Question: how can i use 'firebase' to retrieve data for my 'Expandable listview'. my 'firebase' node is like this..

Adapter class:
'''
public class CustomExpandableListViewAdapter extends BaseExpandableListAdapter {
private Context context;
private List<String> headerItem;
private HashMap<String, List<String>> childItem;
public CustomExpandableListViewAdapter(Context context, List<String> headerItem, HashMap<String, List<String>> childItem) {
this.context = context;
this.headerItem = headerItem;
this.childItem = childItem;
}
@Override
public Object getChild(int groupPosition, int childPosition) {
return childItem.get(headerItem.get(groupPosition)).get(childPosition);
}
@Override
public long getChildId(int groupPosition, int childPosition) {
return childPosition;
}
@Override
public View getChildView(int groupPosition, int childPosition, boolean isLastChild, View convertView, ViewGroup parent) {
String childText = (String) getChild(groupPosition, childPosition);
if (convertView == null) {
LayoutInflater inflater = (LayoutInflater) this.context.getSystemService(Context.LAYOUT_INFLATER_SERVICE);
convertView = inflater.inflate(R.layout.child_items, null);
}
TextView tv = convertView.findViewById(R.id.tvChildItem);
tv.setText(childText);
return convertView;
}
@Override
public int getChildrenCount(int groupPosition) {
return childItem.get(headerItem.get(groupPosition)).size();
}
@Override
public Object getGroup(int groupPosition) {
return headerItem.get(groupPosition);
}
@Override
public int getGroupCount() {
return headerItem.size();
}
@Override
public long getGroupId(int groupPosition) {
return groupPosition;
}
@Override
public View getGroupView(int groupPosition, boolean isExpanded, View convertView, ViewGroup parent) {
String headerTitle = (String) getGroup(groupPosition);
if (convertView == null) {
LayoutInflater inflater = (LayoutInflater) this.context.getSystemService(Context.LAYOUT_INFLATER_SERVICE);
convertView = inflater.inflate(R.layout.group_items, null);
}
TextView tv = convertView.findViewById(R.id.tvItemHeader);
tv.setText(headerTitle);
return convertView;
}
@Override
public boolean hasStableIds() {
return false;
}
@Override
public boolean isChildSelectable(int groupPosition, int childPosition) {
return true;
}
'''
MainActivity :
'''
public class MainActivity extends AppCompatActivity {
ExpandableListView expandableListView;
CustomExpandableListViewAdapter customExpandableListViewAdapter;
List<String> listDataHeader;
HashMap<String, List<String>> listDataChild;
FirebaseDatabase database;
DatabaseReference myRef;
@Override
protected void onCreate(Bundle savedInstanceState) {
super.onCreate(savedInstanceState);
setContentView(R.layout.activity_main);
database = FirebaseDatabase.getInstance();
myRef = database.getReference("Expandable ListView Data");
expandableListView = findViewById(R.id.expLv);
SetStandardGroups();
customExpandableListViewAdapter = new CustomExpandableListViewAdapter(this, listDataHeader, listDataChild);
expandableListView.setAdapter(customExpandableListViewAdapter);
}
public void SetStandardGroups() {
listDataHeader = new ArrayList<>();
listDataChild = new HashMap<>();
myRef.addChildEventListener(new ChildEventListener() {
int counter = 0;
List<String> childItem = new ArrayList<>();
@Override
public void onChildAdded(DataSnapshot dataSnapshot, String s) {
final String headerTitle = dataSnapshot.getKey();
listDataHeader.add(headerTitle);
Log.e("TAG", headerTitle);
for (DataSnapshot ds : dataSnapshot.getChildren()){
String child = (String) ds.getValue();
childItem.add(child);
}
listDataChild.put(listDataHeader.get(counter), childItem);
counter++;
Log.e("TAG", "counter :" + counter);
customExpandableListViewAdapter.notifyDataSetChanged();
}
@Override
public void onChildChanged(DataSnapshot dataSnapshot, String s) {
}
@Override
public void onChildRemoved(DataSnapshot dataSnapshot) {
}
@Override
public void onChildMoved(DataSnapshot dataSnapshot, String s) {
}
@Override
public void onCancelled(DatabaseError databaseError) {
}
});
}
}
'''
The out put is this:
<URL>
and i need Task1 the header tittle of first item and its contains 8 child's and like 2nd Task2 the header tittle of 2nd item and it will contains 5 child's
and 3rd Task3 the header tittle of 3rd item and will contain's 10 child how can i achieved please help me i new to firebase Thanks...
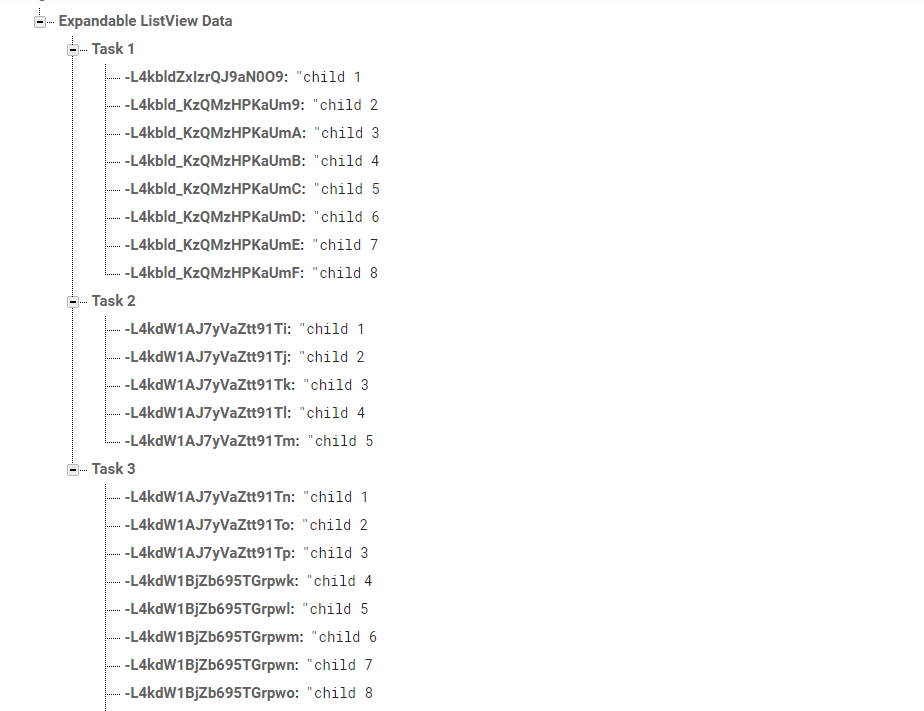
Answer: At last i found the problem. the problem is that i create a single Object of ArrayList for child which runs 3 times and save all data in one Object, so i found out that i need to create ArrayList Object Accordingly to loop Turn's which is 3.
this is the code which is working now.
'''
myRef.addChildEventListener(new ChildEventListener() {
int counter = 0;
List<String> childItem;
@Override
public void onChildAdded(DataSnapshot dataSnapshot, String s) {
listDataHeader.add(dataSnapshot.getKey());
Log.e("TAG", listDataHeader.get(counter));
childItem = new ArrayList<>();
for (DataSnapshot ds : dataSnapshot.getChildren()) {
String childNames = (String) ds.getValue();
Log.e("TAG", "childNames :" + childNames);
childItem.add(childNames);
}
listDataChild.put(listDataHeader.get(counter), childItem);
counter++;
Log.e("TAG", "counter :" + counter);
customExpandableListViewAdapter.notifyDataSetChanged();
}
'''